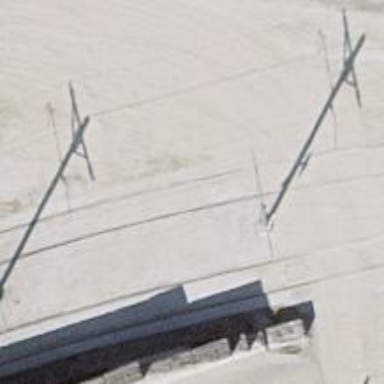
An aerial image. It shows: Single railway spur track.